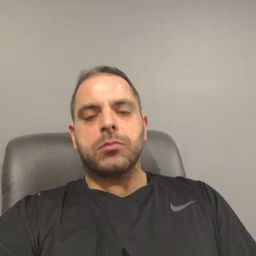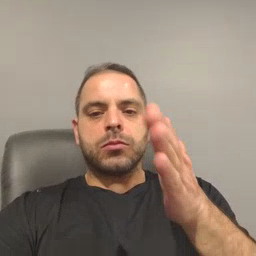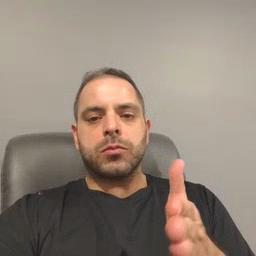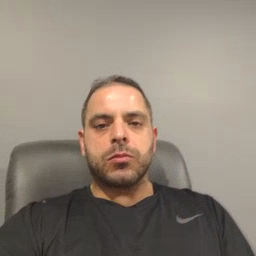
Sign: person